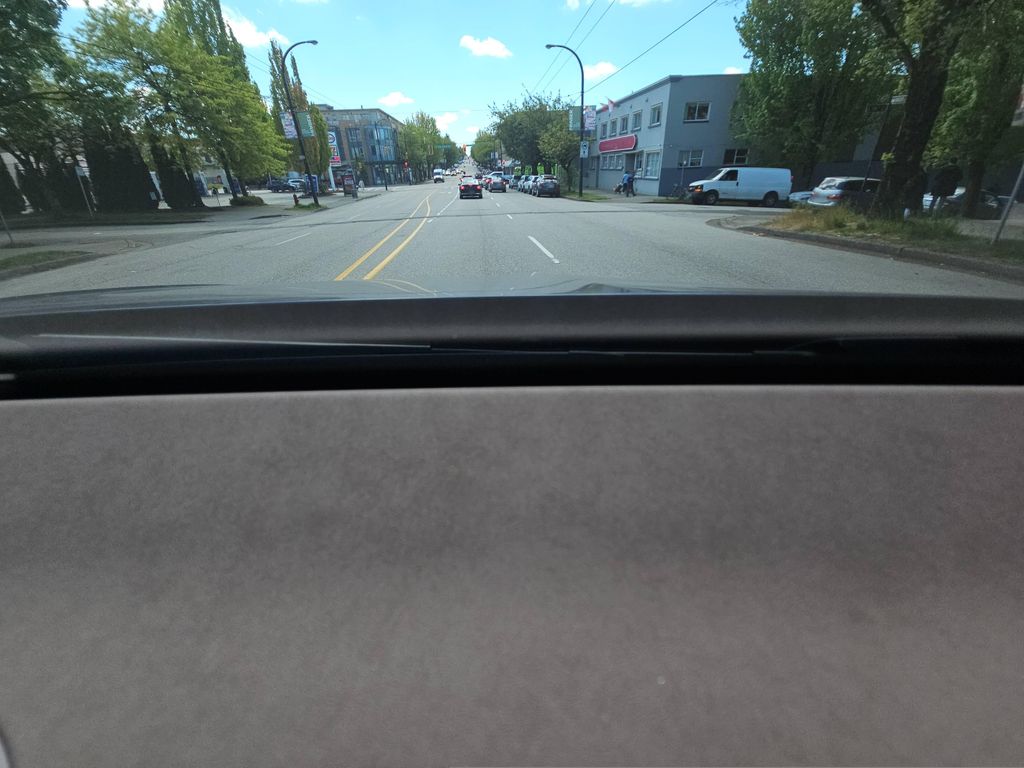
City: vancouver